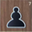
Piece: bP